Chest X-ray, PA view. Patient: 33 years old, sex F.
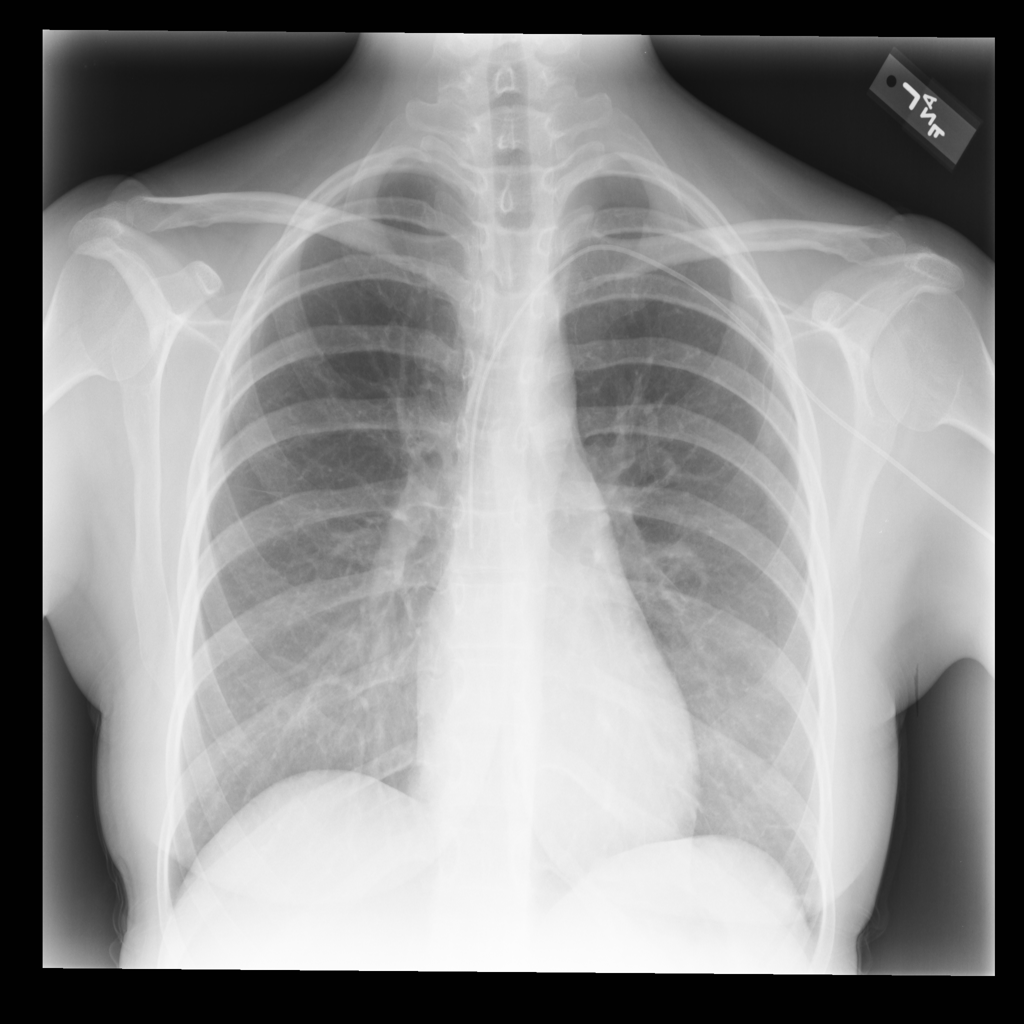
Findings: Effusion